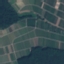
Label: PermanentCrop